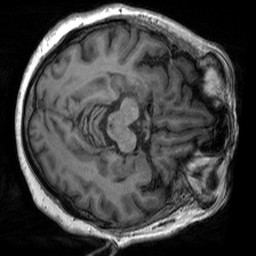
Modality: T1w
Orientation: axial
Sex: female
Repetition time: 1.95 s
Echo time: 0.026 s